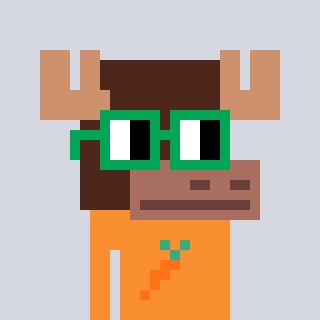
a pixel art character with square green glasses, a moose-shaped head and a orange-colored body on a cool background